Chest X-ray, AP view. Patient: 57 years old, sex F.
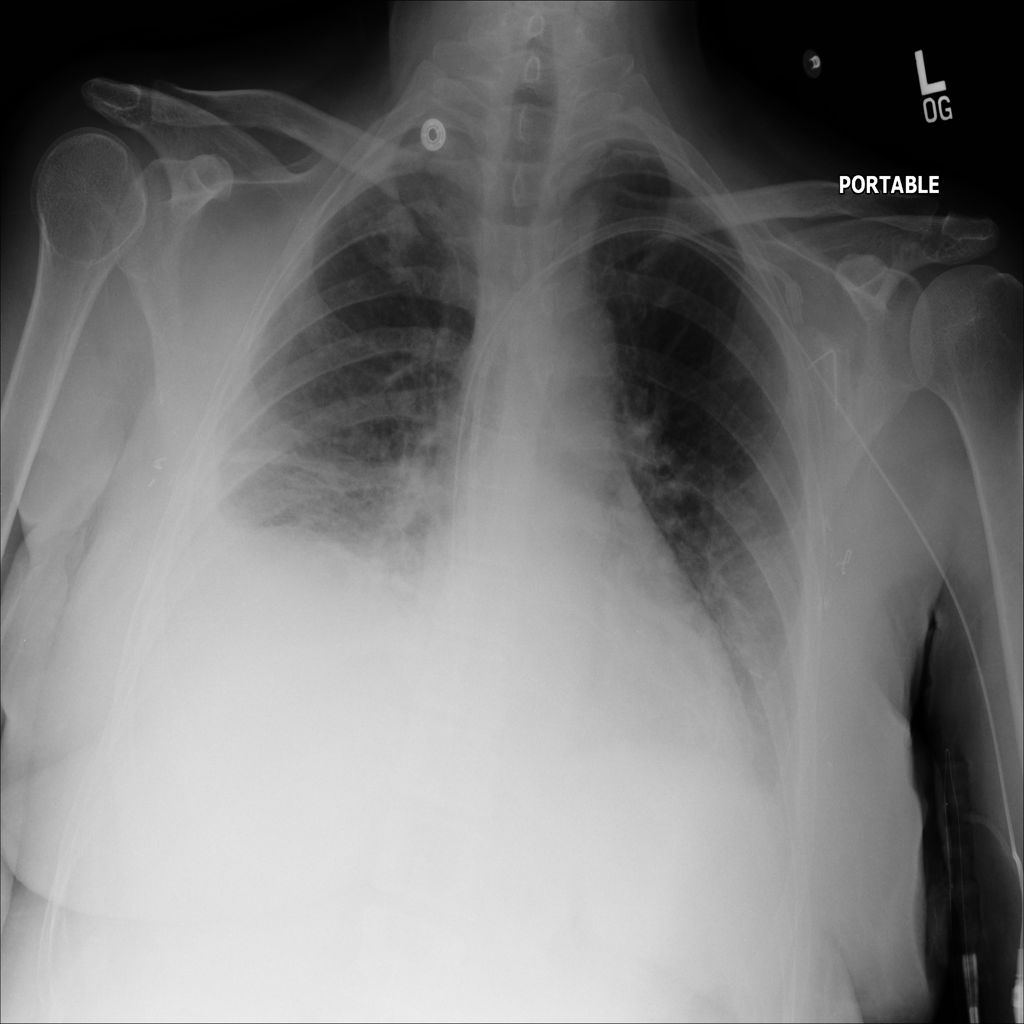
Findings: Effusion, Infiltration